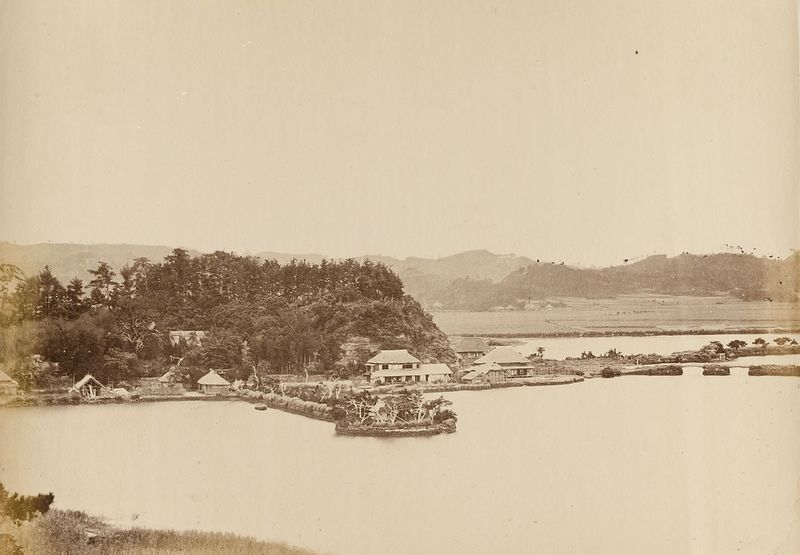
Titel: Die Bucht von Kawazawa
Künstler: Felice Beato
Standort: Hamburg
Institution: Museum für Kunst und Gewerbe Hamburg
Schlagwörter: landschaft, bucht, foto, fotografie, photographie, photo, fjord, anlagen, albumin, landschaftsdarstellung, lichtbild, handkoloriert, reisefotografie, landschaftsphotographie, landschaftsfotografie, historische, bildwerke, angewandte und bildende kunst, hessische systematik, schwarzweißpositivverfahren, silbersalzverfahren, schwarzweißfotografie, gebäude, örtlichkeit, straße, stätte, reisephotographie, albuminpapier, handkolorierung, förde